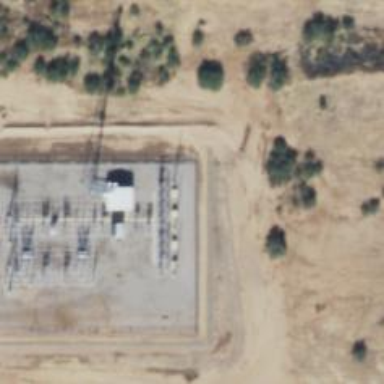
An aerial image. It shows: Switch used for power control.